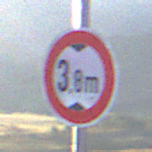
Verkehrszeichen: TatsaechlicheHoehe
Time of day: SunriseSunset
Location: Outdoor (Nature)
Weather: Clear
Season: NotSpecified
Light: Natural